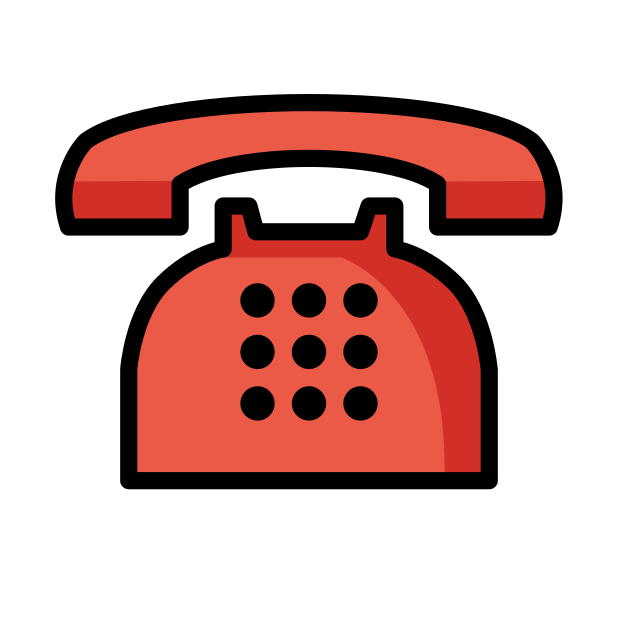
Emoji: ☎
Name: black telephone
Unicode: 0x260e